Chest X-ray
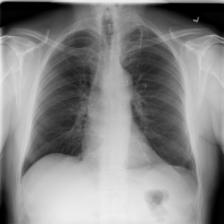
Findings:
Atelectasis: negative
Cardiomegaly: negative
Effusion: negative
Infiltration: negative
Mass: negative
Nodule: negative
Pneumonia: negative
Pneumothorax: negative
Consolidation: negative
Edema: negative
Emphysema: negative
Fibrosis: negative
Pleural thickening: negative
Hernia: negative